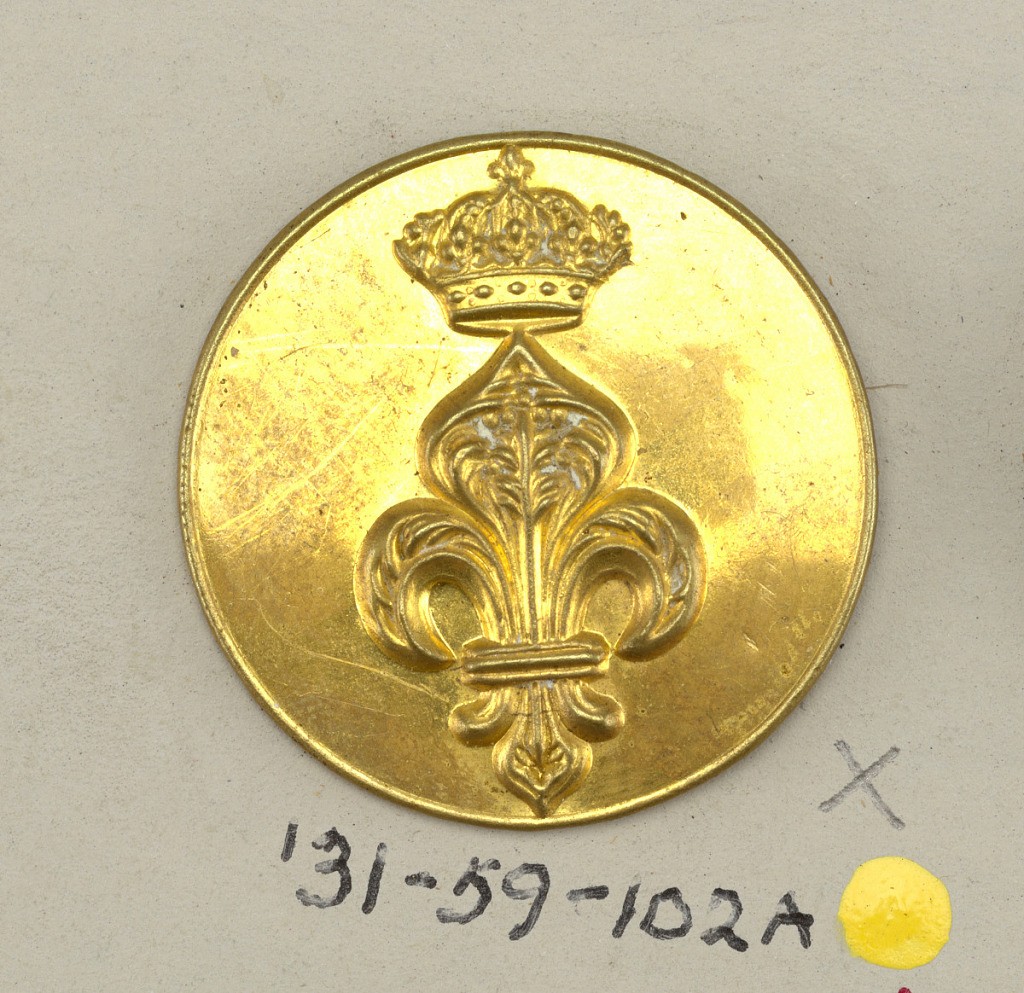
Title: Button
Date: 19th century
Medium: Pewter
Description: Crowned eagle,wings spread, resting on bar. Two arrow-headed bolts beneath; plain background.

On card 57